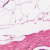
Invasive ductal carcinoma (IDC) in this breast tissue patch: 0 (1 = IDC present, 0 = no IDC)